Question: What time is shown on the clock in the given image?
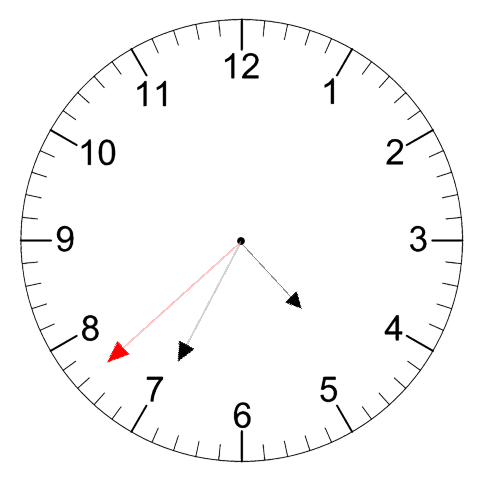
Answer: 04:34:38